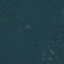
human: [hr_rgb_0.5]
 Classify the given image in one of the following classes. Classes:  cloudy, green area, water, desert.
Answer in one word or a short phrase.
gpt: green area